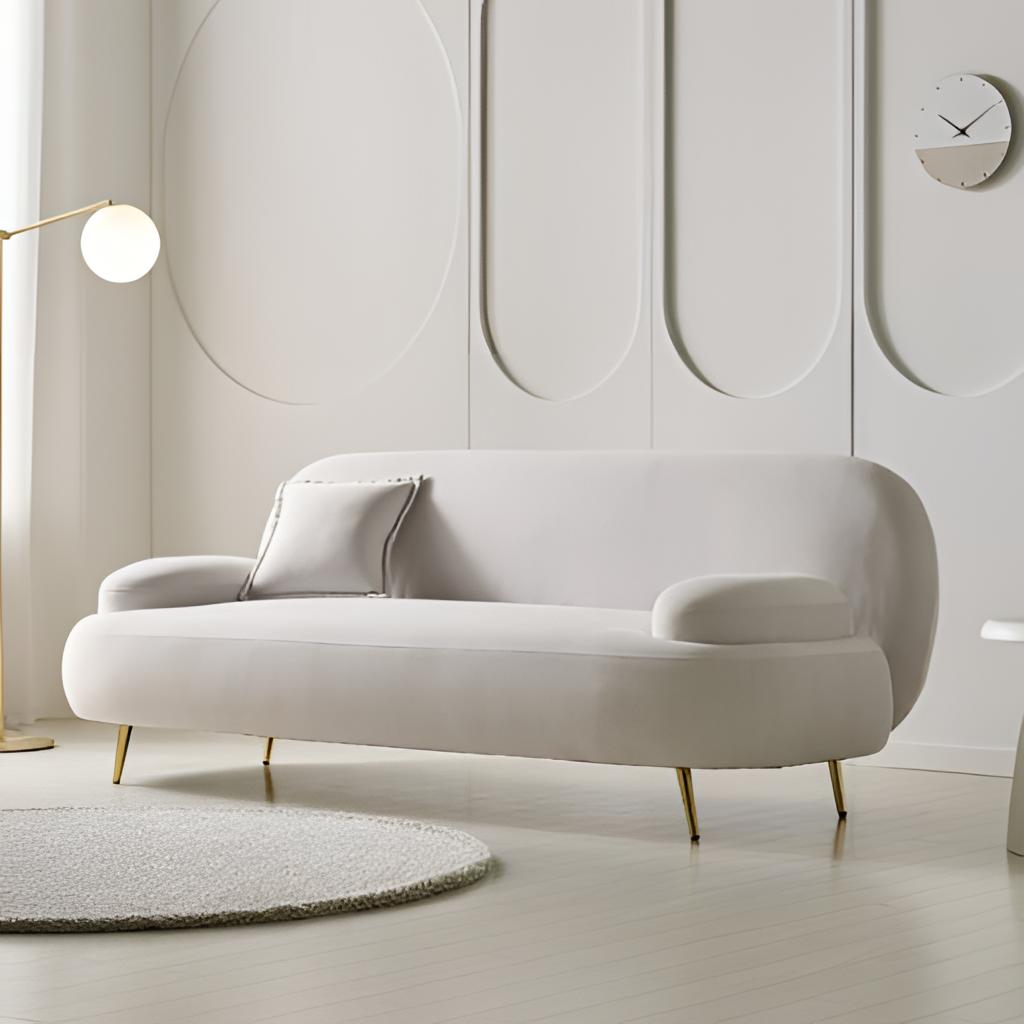
white fabric sofa, living room, modern, white panel wallpaper, with geometric pattern, white wood flooring, with plank pattern